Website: home-depot
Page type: payment
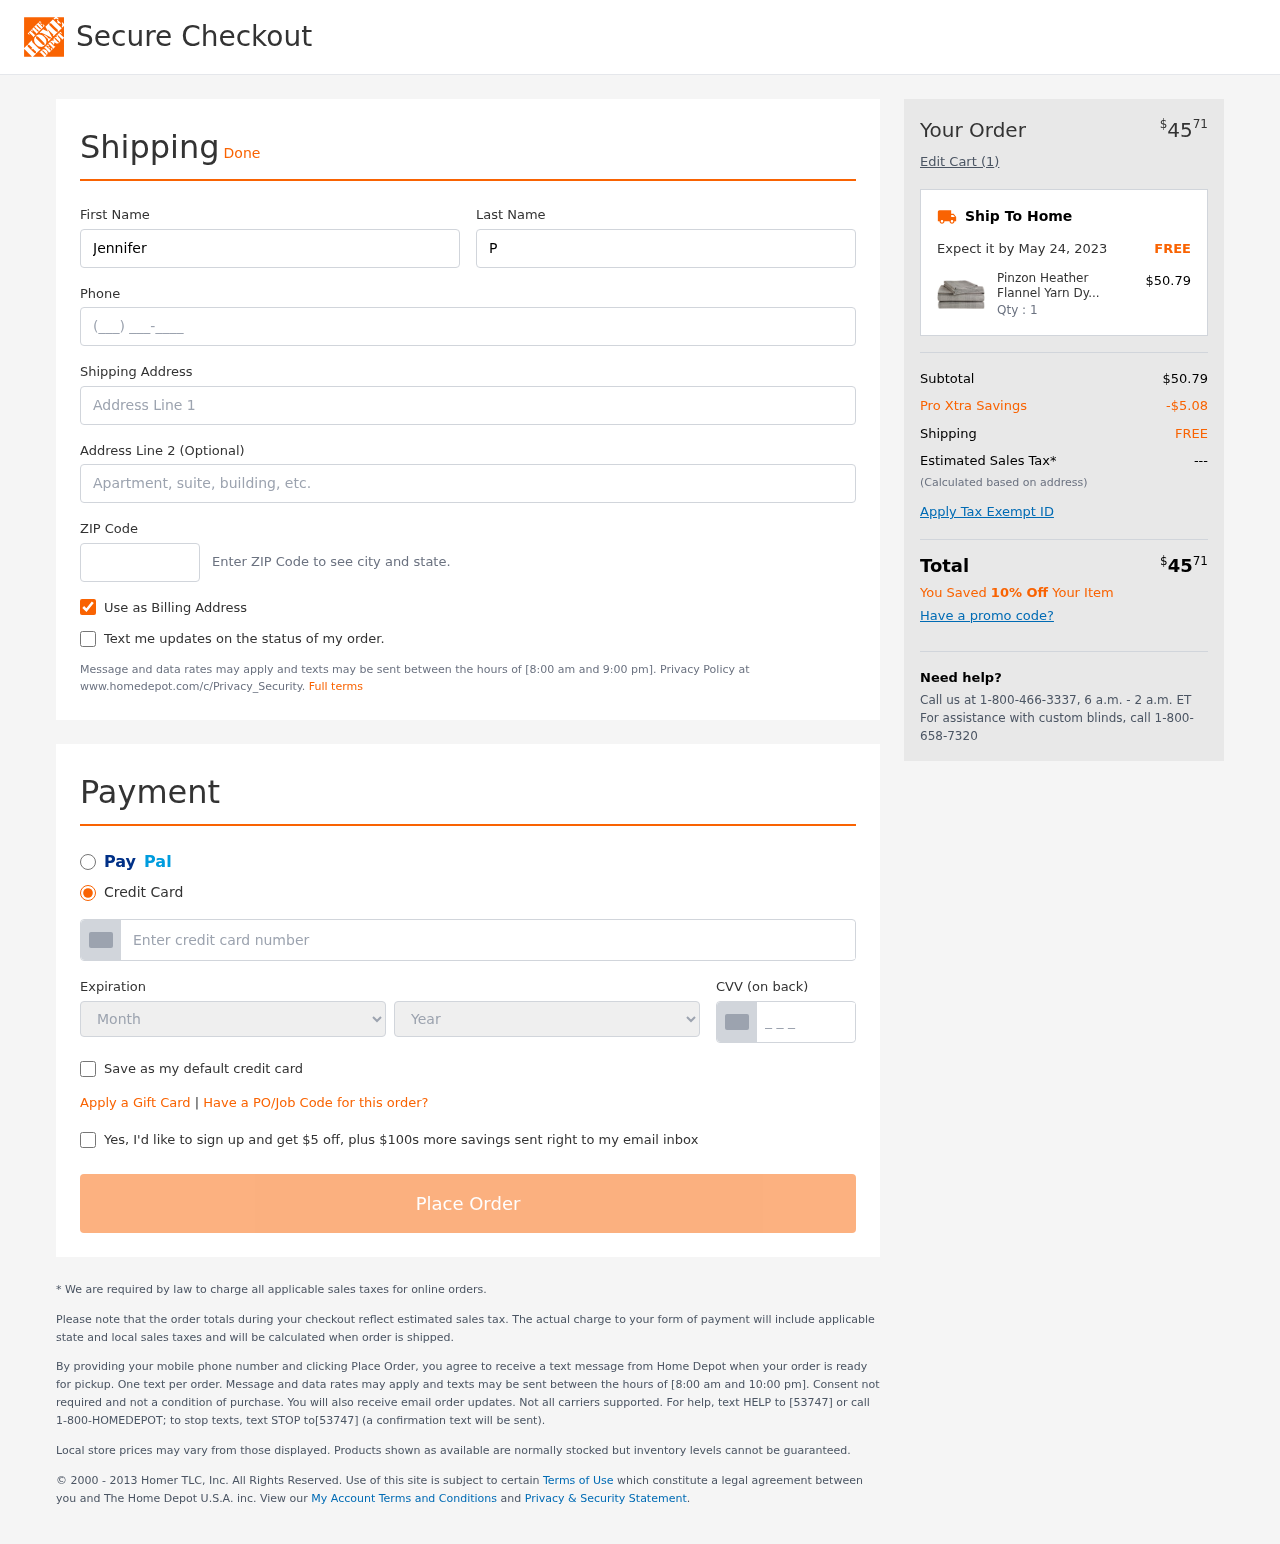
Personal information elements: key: PII_CARD_CVV
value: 150
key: PII_CARD_EXPIRY_MONTH
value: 11
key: PII_CARD_EXPIRY_YEAR
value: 30
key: PII_CARD_NUMBER
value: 6503 7620 7729 3532
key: PII_FIRSTNAME
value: Jennifer
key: PII_LASTNAME
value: Perry
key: PII_PHONE
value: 7699185804
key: PII_POSTCODE
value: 00521
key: PII_STREET
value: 09985 Brewer Point Suite 651
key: PII_STREET2
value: Suite 923
Product elements: key: PRODUCT1_NAME
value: Pinzon Heather Flannel Yarn Dyed 5.4-Ounce Sheet Sets
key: PRODUCT1_PRICE
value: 50.79
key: PRODUCT1_QUANTITY
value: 1
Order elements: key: ORDER_TOTAL
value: $4571
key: ORDER_NUM_ITEMS
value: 1
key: ORDER_DELIVERY_DATE
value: May 24, 2023
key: ORDER_SUBTOTAL
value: $50.79
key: ORDER_DISCOUNT
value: -$5.08
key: ORDER_SHIPPING_COST
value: FREE